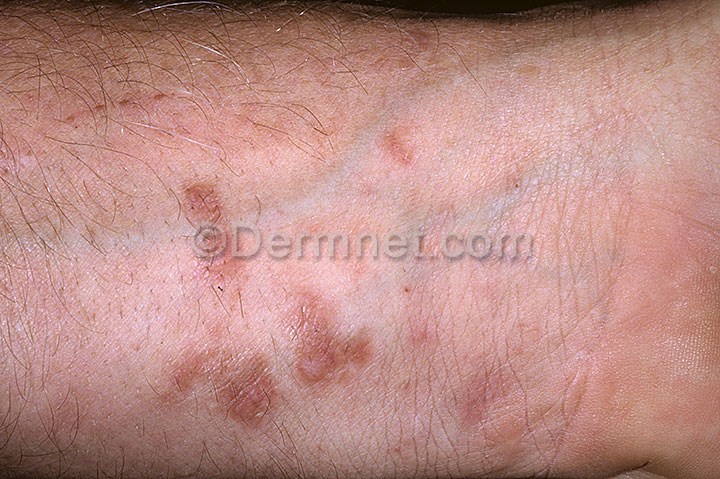
Disease: Nail Fungus and other Nail Disease